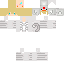
A female human skin with pale skin, wearing blonde long hair dressed in a red tshirt and red pants, featuring a closed mouth.